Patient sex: M
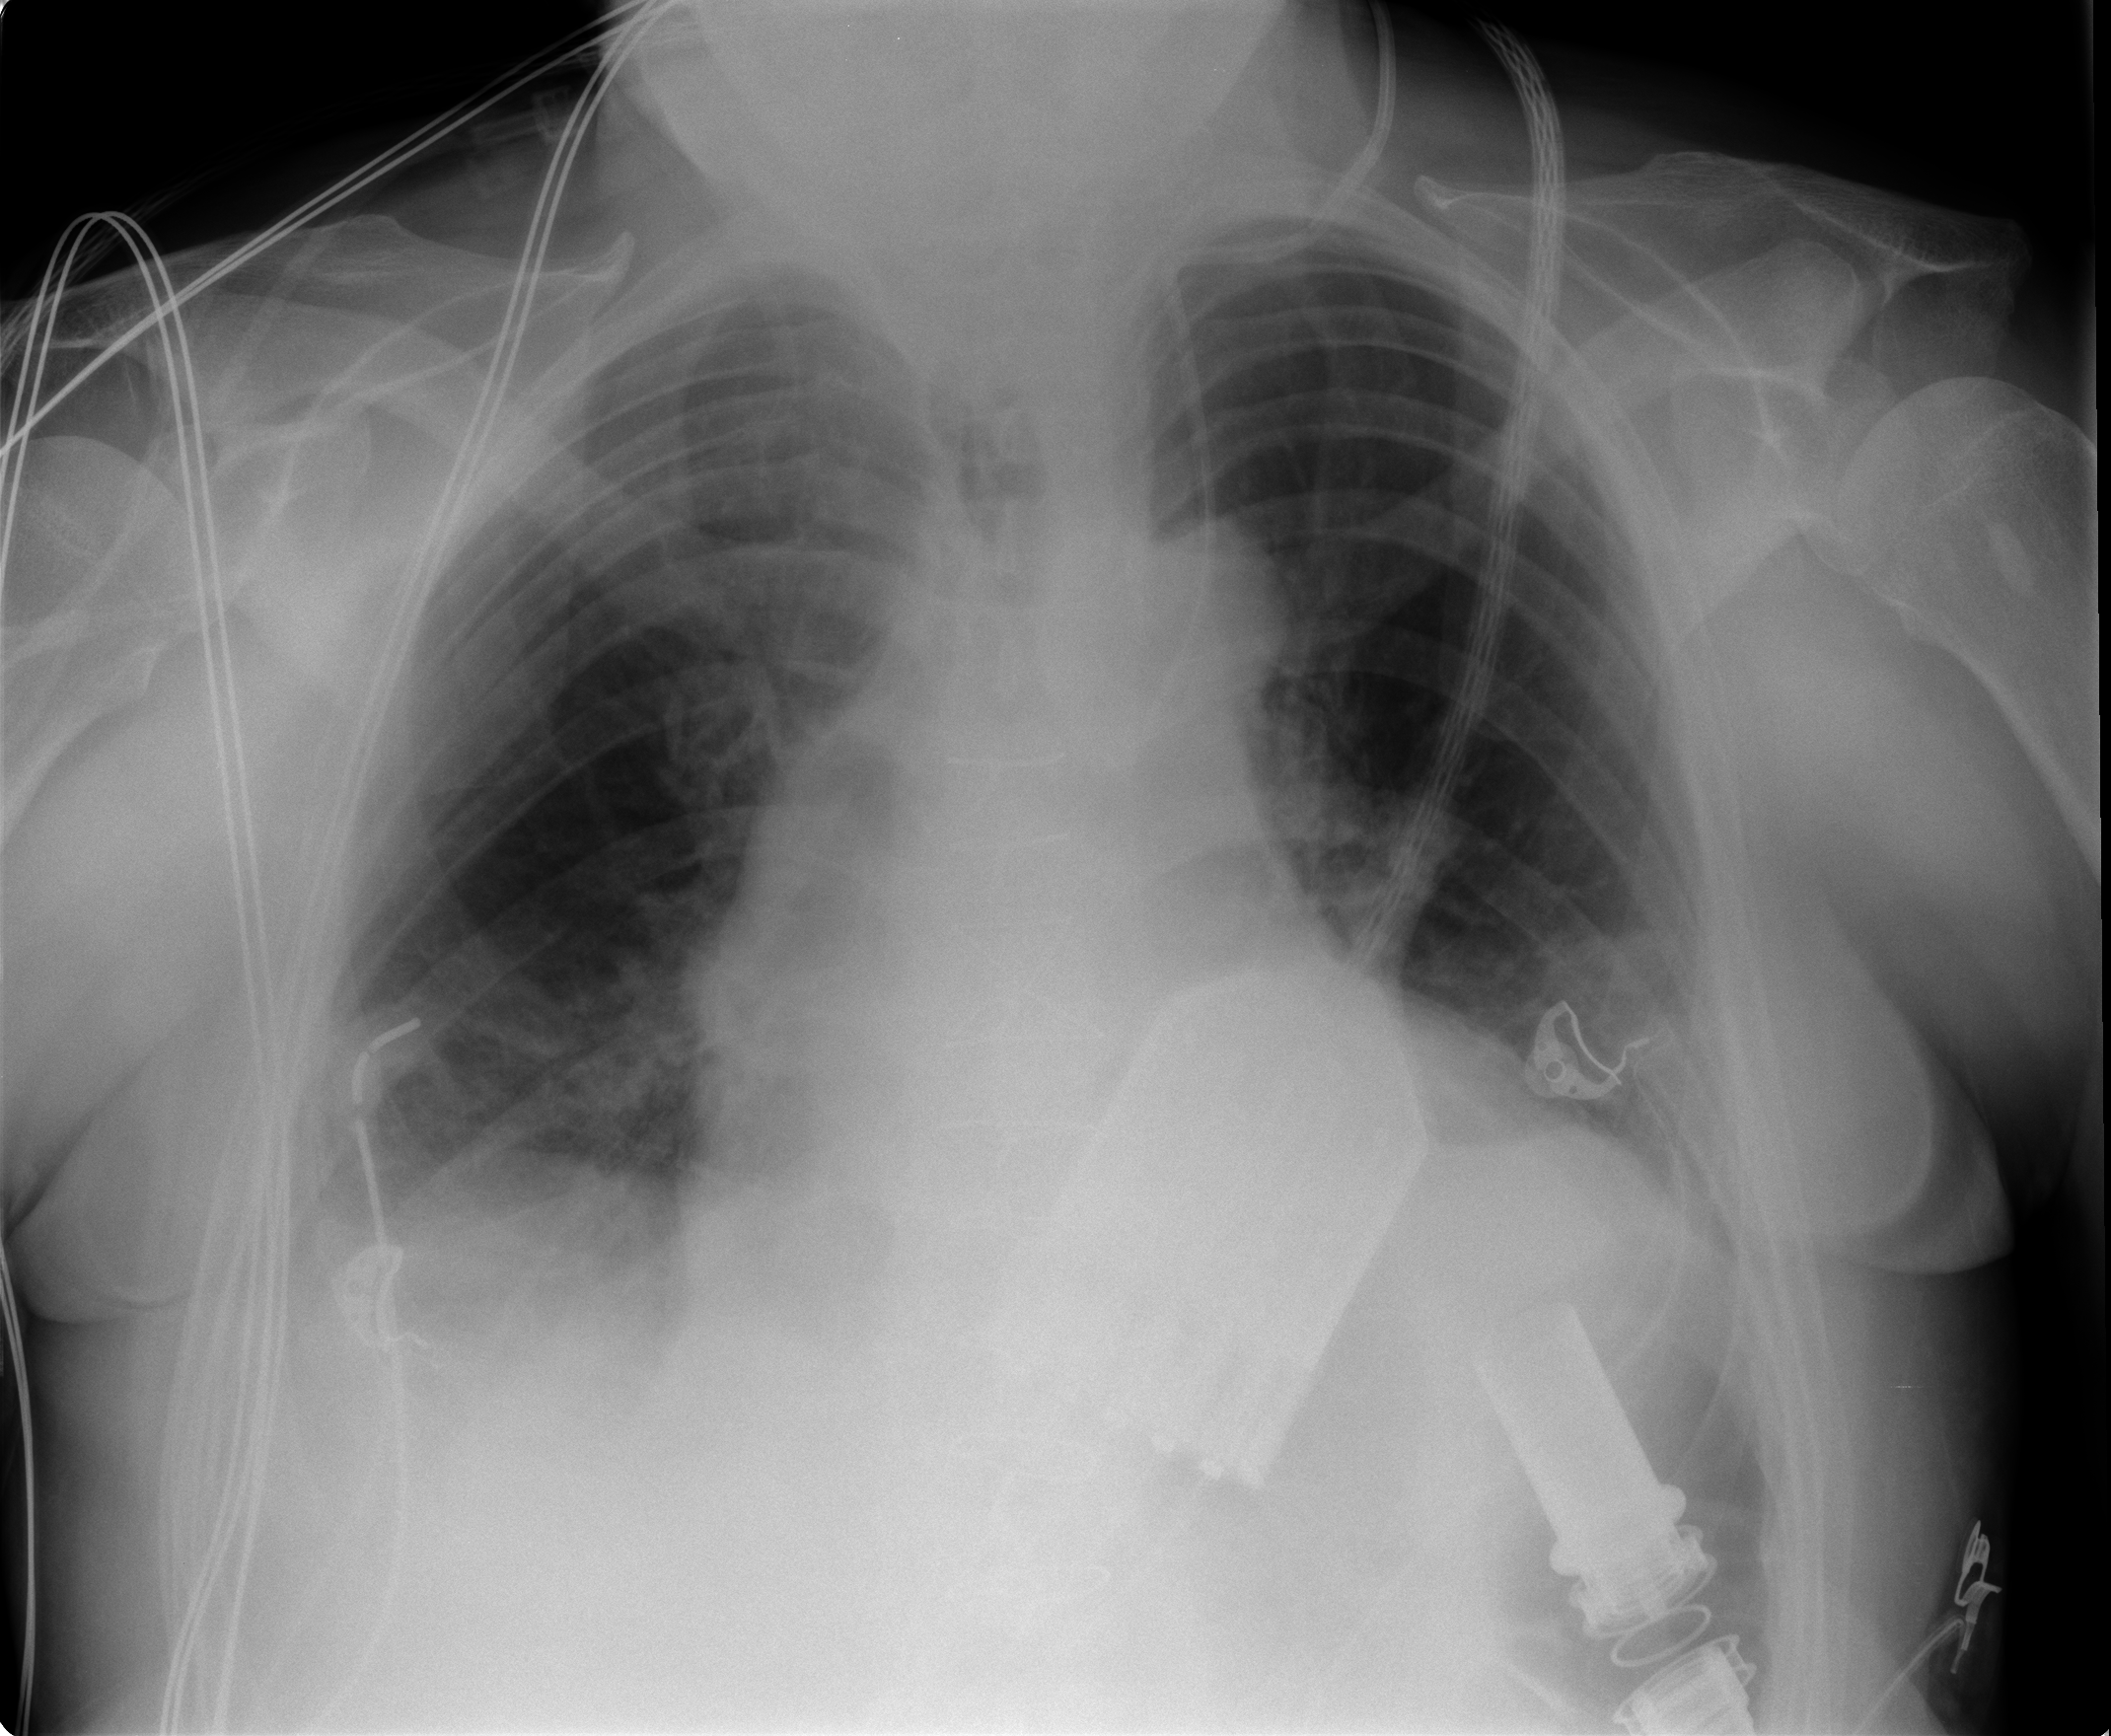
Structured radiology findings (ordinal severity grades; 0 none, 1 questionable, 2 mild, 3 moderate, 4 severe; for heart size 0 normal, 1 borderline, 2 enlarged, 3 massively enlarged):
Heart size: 2
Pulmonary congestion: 2
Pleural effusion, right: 2
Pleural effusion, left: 0
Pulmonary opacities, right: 0
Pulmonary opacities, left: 0
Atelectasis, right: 2
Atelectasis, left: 2